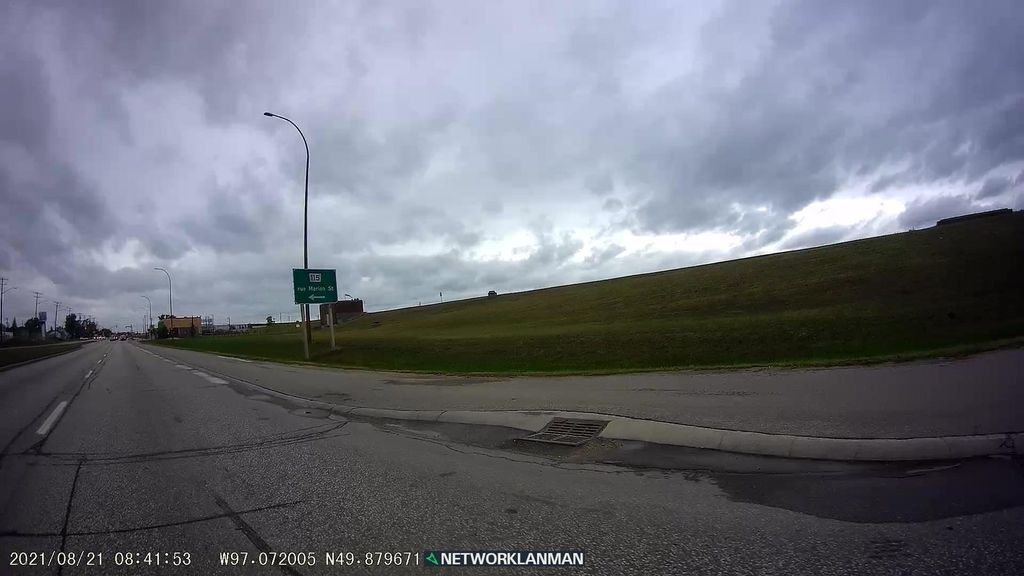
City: winnipeg